Question: How to apply a global filter for all actions where the controler inherits 'baseController' and is a post?
## Attempt
Already working with <URL> aka 'Ninject.Web.Mvc.FilterBindingSyntax'
But I do not know how to apply conditional 'BindFilter' only to post.
'kernel.BindFilter<ValidateJsonAntiForgeryTokenAttribute>(System.Web.Mvc.FilterScope.Action, 0).WhenControllerType<baseController>();' ...??
This attempt did not work, because I could not add two conditions to BindFilter

<URL>
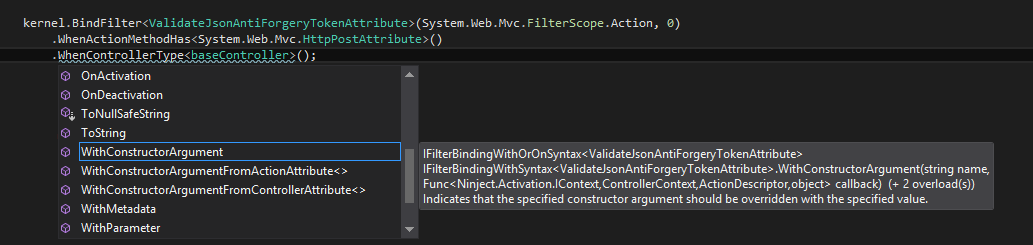
Answer: I wanted to do something similar to this. One way to do it is to implement your multiple conditions inside of 'When()'. The 'WhenControllerType()' method is just a helper that calls 'When()' and checks the controller type, so you can re-implement that in your own method and add in whatever other logic you need.
Here is how Ninject implements 'WhenControllerType()':
'''
public IFilterBindingInNamedWithOrOnSyntax<T> WhenControllerType(Type controllerType)
{
this.When((Func<ControllerContext, ActionDescriptor, bool>) ((controllerContext, actionDescriptor) => (actionDescriptor.ControllerDescriptor.ControllerType == controllerType)));
return this;
}
'''
From that, we know how to get the controller type for our constraint.
To get a binding like you want, we could do something like this (untested):
'''
kernel
.BindFilter<ValidateJsonAntiForgeryTokenAttribute>(System.Web.Mvc.FilterScope.Action, 0)
.When((controllerContext, actionDescriptor) =>
controllerContext.HttpContext.Request.RequestType.ToLower() == "post" &&
typeof(baseController).IsAssignableFrom(actionDescriptor.ControllerDescriptor.ControllerType));
'''